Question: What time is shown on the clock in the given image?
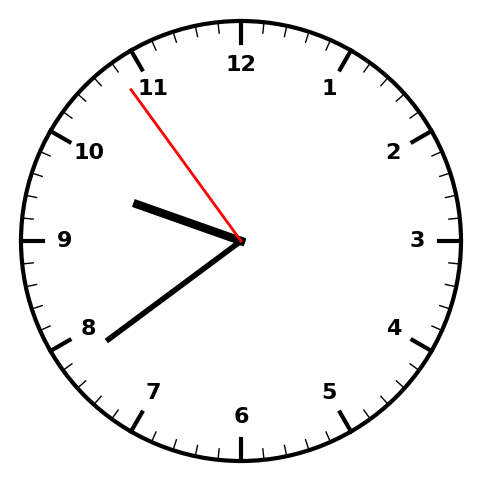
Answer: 09:38:54